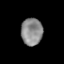
Tissue: lung
Cell type: Epithelial cells
Senescence score: 0.2368
Nuclear area (px): 570
Mean DAPI intensity: 138.756